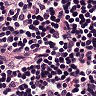
Metastatic tissue present: no